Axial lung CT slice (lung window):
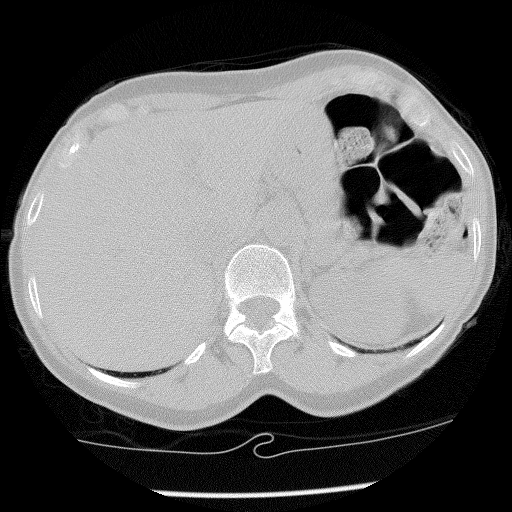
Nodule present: no